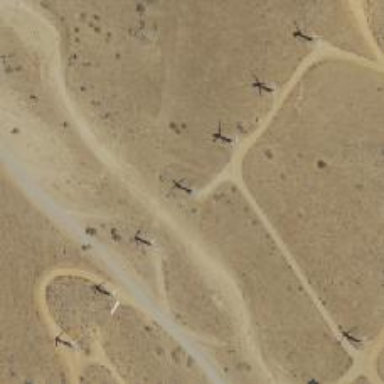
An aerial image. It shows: Wind power generator with wind turbines.